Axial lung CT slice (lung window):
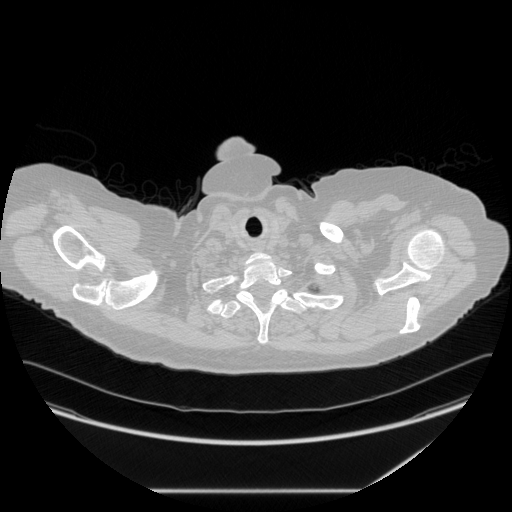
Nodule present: no